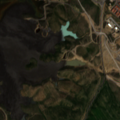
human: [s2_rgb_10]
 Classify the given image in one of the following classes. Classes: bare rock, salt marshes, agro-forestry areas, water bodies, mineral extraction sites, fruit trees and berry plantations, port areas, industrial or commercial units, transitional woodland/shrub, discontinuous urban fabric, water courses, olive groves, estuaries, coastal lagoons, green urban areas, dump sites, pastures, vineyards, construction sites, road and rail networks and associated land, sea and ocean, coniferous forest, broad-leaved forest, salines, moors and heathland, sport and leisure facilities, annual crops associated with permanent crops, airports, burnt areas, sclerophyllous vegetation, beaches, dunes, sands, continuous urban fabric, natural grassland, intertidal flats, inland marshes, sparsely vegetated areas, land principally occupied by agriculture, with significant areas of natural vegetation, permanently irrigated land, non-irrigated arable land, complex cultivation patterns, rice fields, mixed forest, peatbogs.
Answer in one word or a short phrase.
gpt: continuous urban fabric, discontinuous urban fabric, dump sites, non-irrigated arable land, water bodies